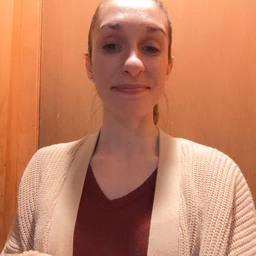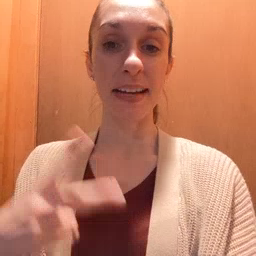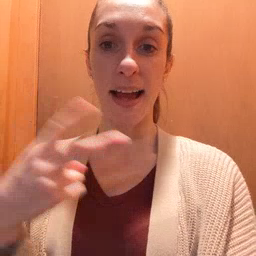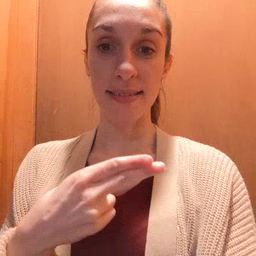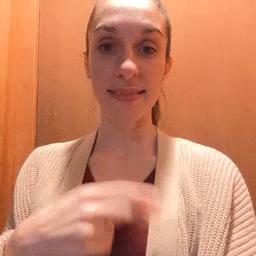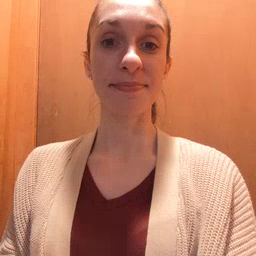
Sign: cut